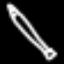
Label: pencil